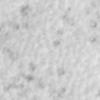
Label: no_change